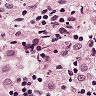
Metastatic tissue present: no